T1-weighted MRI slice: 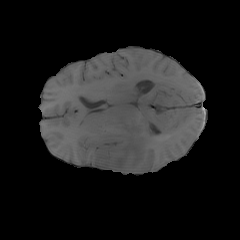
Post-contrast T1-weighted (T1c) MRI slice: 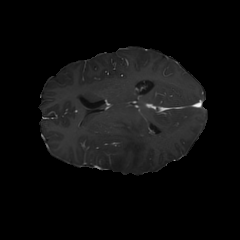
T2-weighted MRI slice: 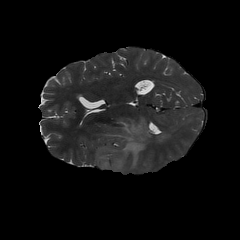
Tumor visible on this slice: yes